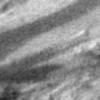
Label: change